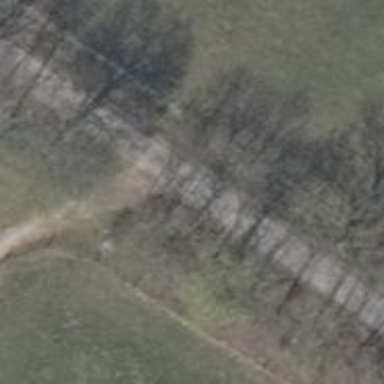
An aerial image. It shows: Asphalt track with grade1 tracktype.